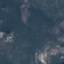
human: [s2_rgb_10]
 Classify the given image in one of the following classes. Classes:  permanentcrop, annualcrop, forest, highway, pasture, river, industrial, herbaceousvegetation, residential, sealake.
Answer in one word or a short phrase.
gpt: HerbaceousVegetation